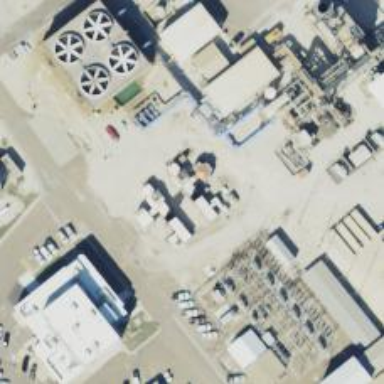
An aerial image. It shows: Gas-powered generator. It is gas turbine type generator.